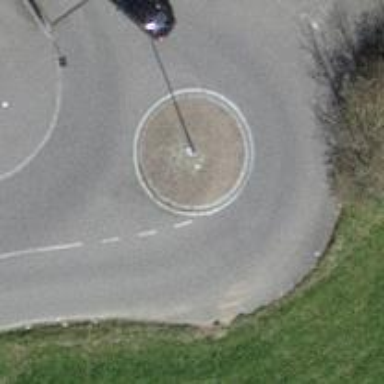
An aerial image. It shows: Mini roundabout on the road.